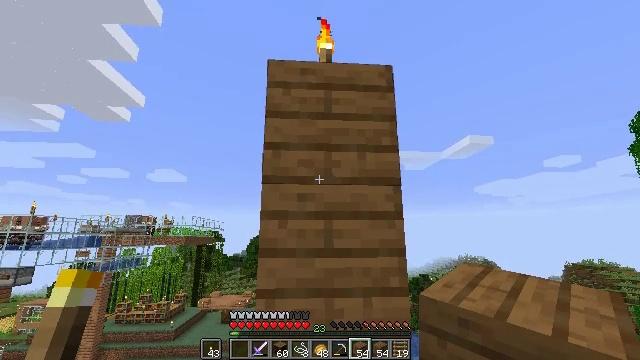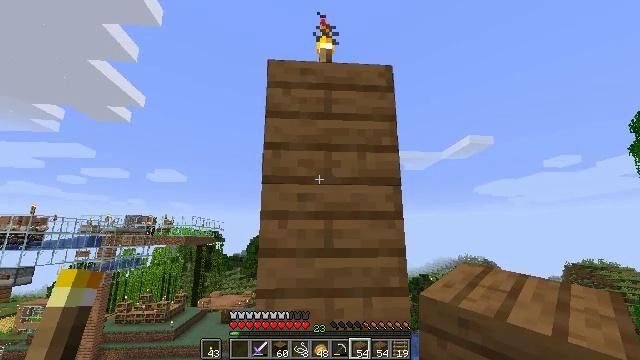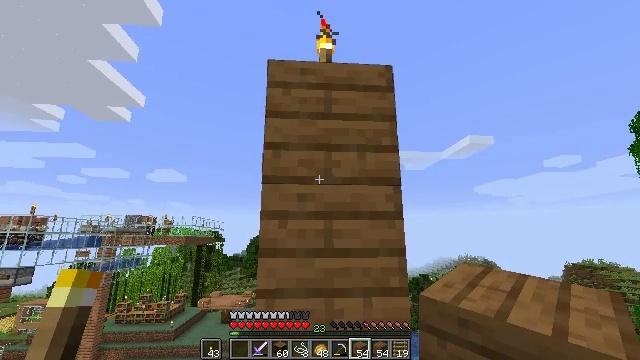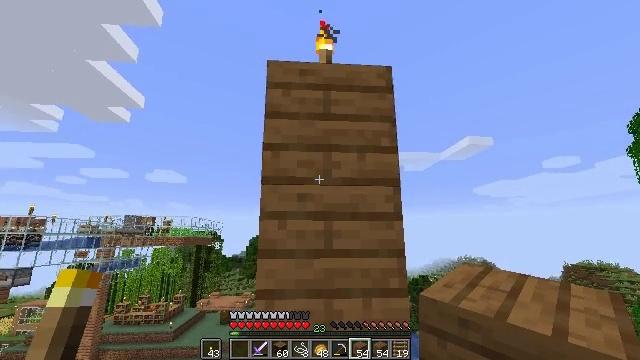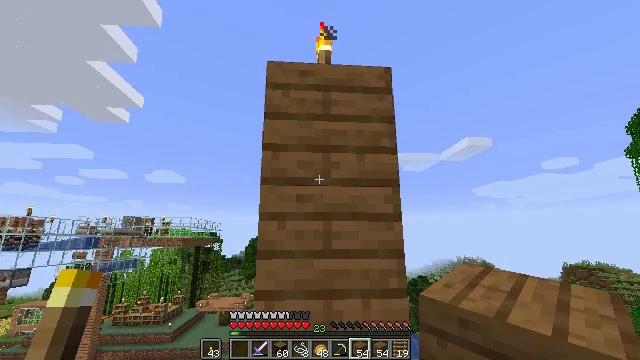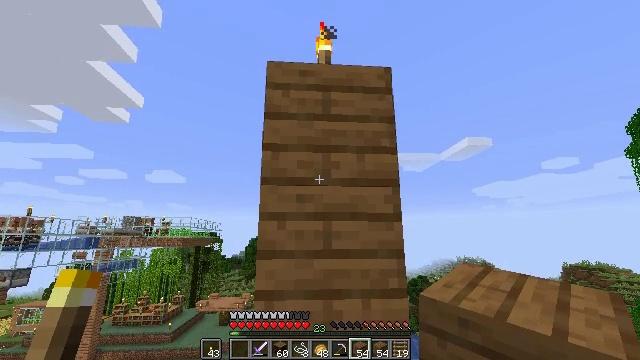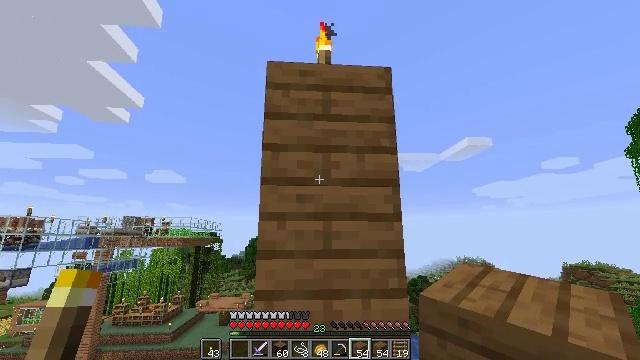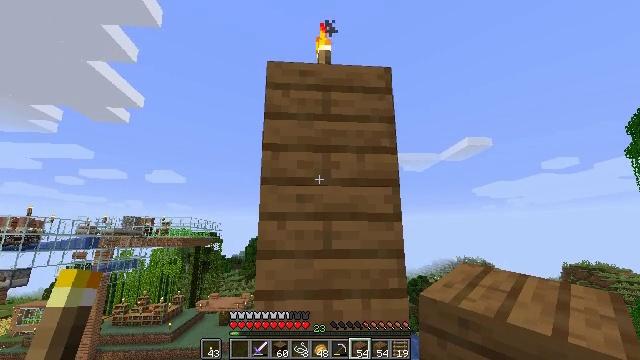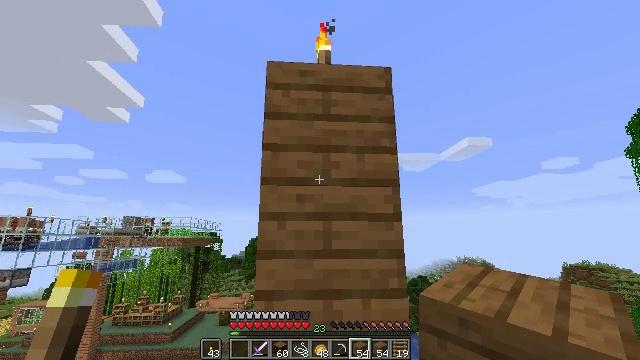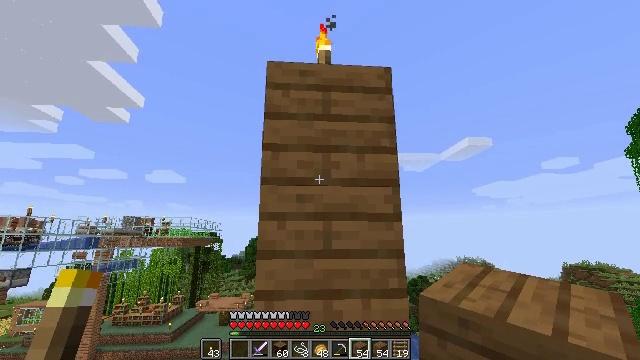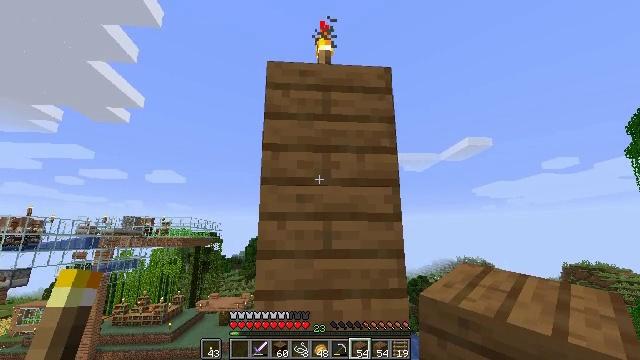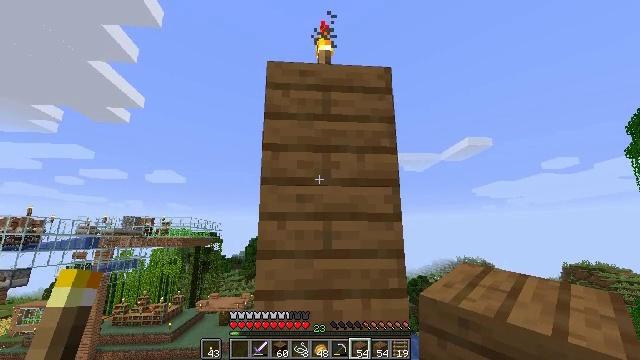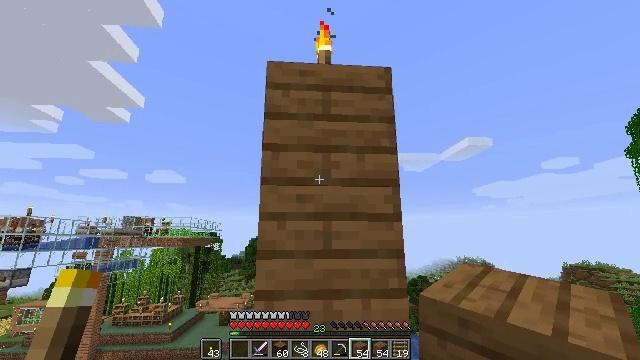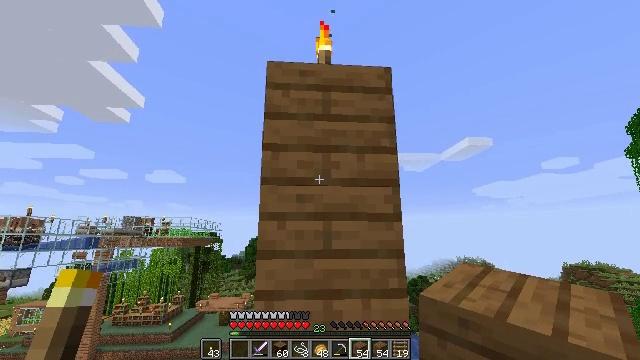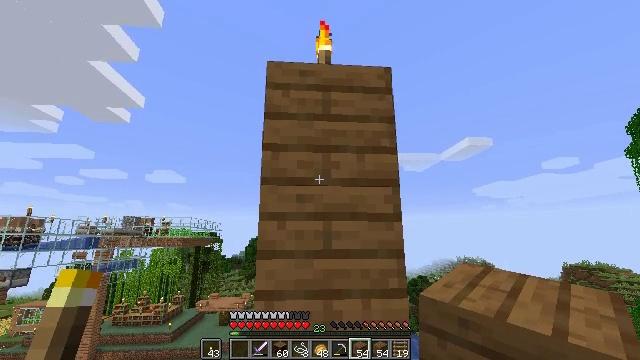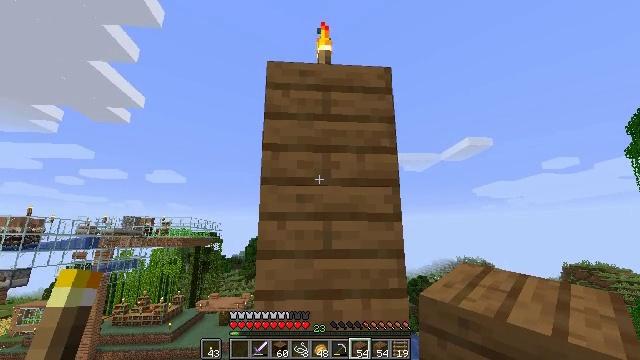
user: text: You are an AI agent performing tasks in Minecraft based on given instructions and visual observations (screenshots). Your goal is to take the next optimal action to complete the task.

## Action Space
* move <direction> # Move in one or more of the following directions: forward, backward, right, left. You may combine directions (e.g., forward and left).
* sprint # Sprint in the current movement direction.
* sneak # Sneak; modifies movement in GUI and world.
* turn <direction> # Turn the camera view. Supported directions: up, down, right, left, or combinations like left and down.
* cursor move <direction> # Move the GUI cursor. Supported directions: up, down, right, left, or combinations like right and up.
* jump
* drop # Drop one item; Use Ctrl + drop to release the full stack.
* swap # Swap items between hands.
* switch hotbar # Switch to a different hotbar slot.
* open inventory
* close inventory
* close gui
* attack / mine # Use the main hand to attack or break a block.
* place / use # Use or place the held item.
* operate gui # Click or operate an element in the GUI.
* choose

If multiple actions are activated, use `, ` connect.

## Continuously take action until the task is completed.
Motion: motion action
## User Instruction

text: Break spruce planks from a structure.
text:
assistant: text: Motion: no_op
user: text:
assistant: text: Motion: no_op
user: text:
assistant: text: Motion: no_op
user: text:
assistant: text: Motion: no_op
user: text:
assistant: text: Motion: no_op
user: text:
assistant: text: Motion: no_op
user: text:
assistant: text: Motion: no_op
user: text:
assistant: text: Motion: no_op
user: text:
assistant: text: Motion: no_op
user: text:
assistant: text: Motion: no_op
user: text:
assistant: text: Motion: no_op
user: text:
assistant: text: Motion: no_op
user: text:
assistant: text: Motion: no_op
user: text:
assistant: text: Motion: no_op
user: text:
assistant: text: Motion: no_op
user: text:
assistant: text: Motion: no_op
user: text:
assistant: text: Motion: no_op
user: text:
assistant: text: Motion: turn right and up
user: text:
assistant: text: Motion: no_op
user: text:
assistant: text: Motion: no_op
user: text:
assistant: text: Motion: no_op
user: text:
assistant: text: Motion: no_op
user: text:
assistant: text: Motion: no_op
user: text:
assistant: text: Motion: no_op
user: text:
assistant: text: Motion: no_op
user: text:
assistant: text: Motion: no_op
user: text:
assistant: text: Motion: no_op
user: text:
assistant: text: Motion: no_op
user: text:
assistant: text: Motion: no_op
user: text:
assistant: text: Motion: no_op